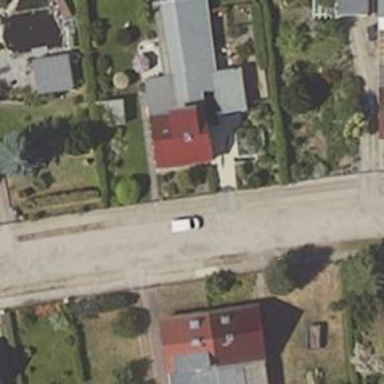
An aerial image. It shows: Residential road.